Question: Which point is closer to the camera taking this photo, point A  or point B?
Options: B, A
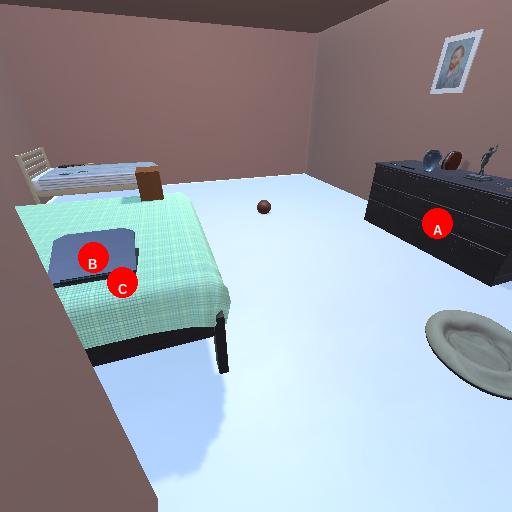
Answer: B